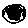
Label: moon